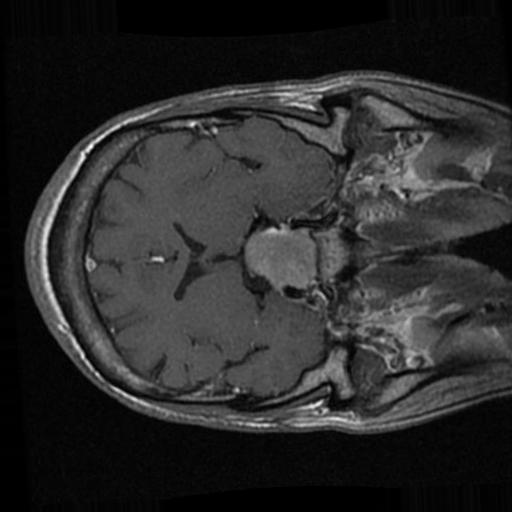
Label: brain_tumor